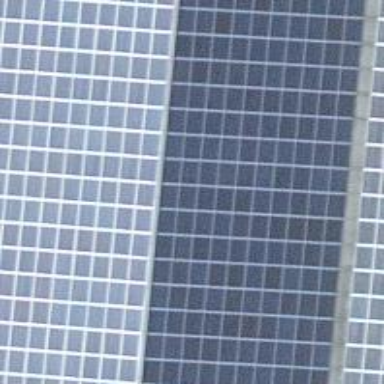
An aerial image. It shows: Solar power generator using photovoltaic method with solar photovoltaic panel types.